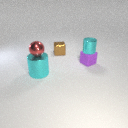
small purple rubber cube below small cyan metal cylinder